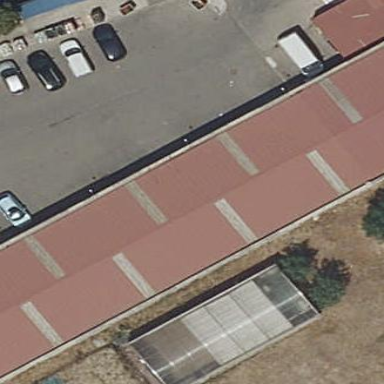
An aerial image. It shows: Storage building.